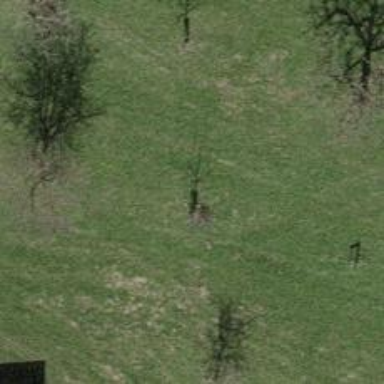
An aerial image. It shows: Beautiful tree in nature.